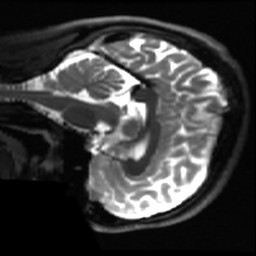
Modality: T2w
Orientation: sagittal
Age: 28
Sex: male
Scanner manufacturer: ge
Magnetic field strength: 3 T
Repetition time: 8.947 s
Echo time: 0.09798 s